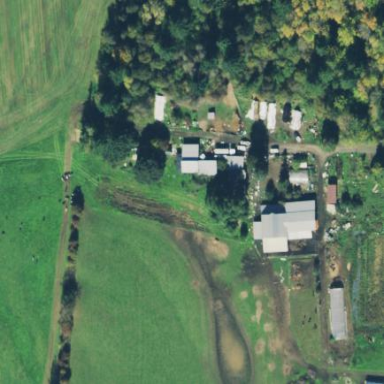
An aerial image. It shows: Farmyard area.